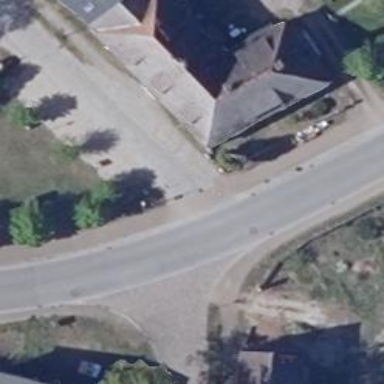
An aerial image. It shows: Residential road.